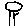
Label: tree